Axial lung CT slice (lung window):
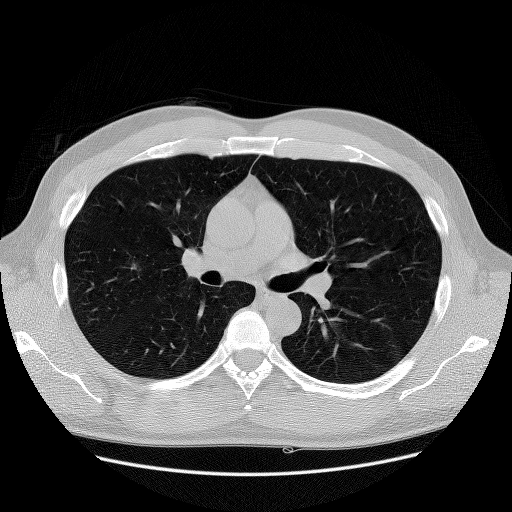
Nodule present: no